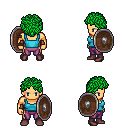
a pixel art fantasy rpg character, male body template, human, tanned skin, teal pirate shirt, magenta pants, green curly afro hairstyle, cloth bracers, maroon shoes, shield, four views (front, back, left, right), 2x2 character sprite sheet, small pixel art, hard edges, no anti-aliasing